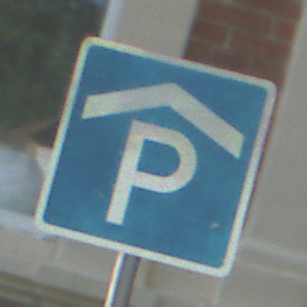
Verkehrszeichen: Parkhaus
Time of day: Midday
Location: Outdoor (Suburban)
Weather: Clear
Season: NotSpecified
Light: Natural